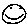
Label: smiley face